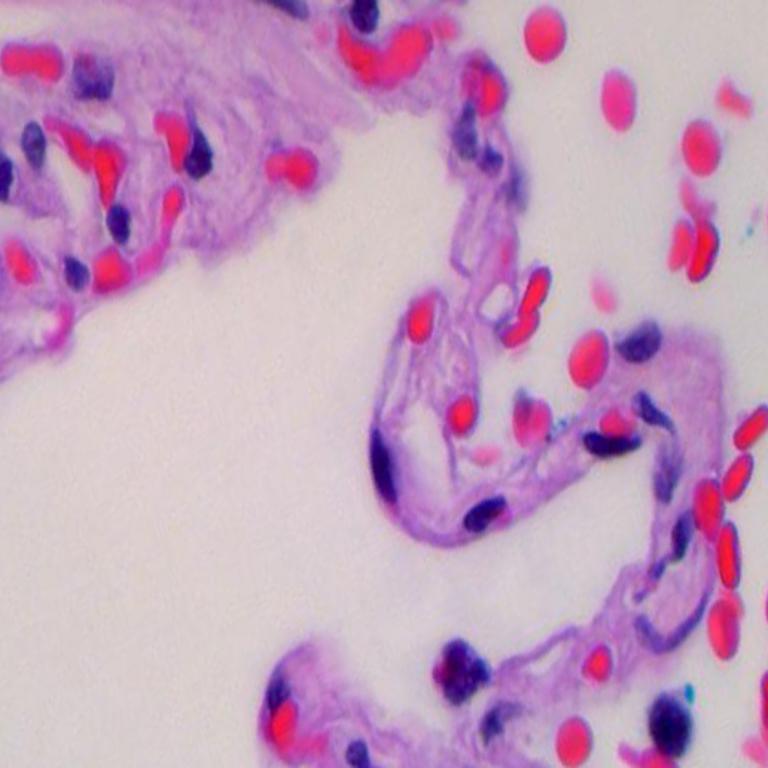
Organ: lung
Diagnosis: benign